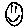
Label: smiley face